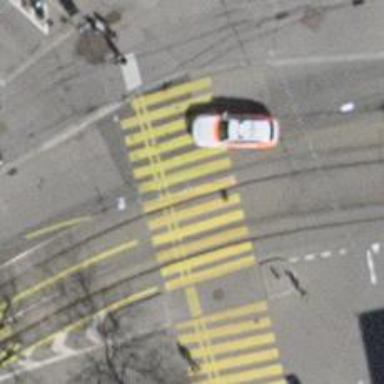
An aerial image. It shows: Railway crossing.